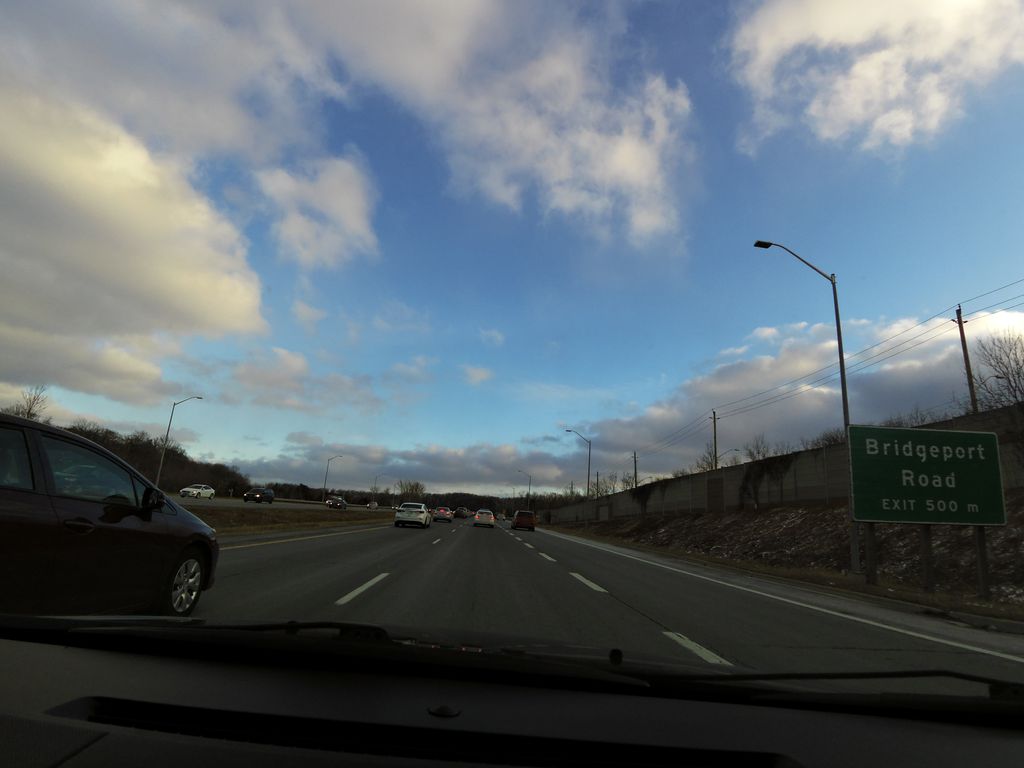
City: kitchener-waterloo